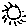
Label: sun